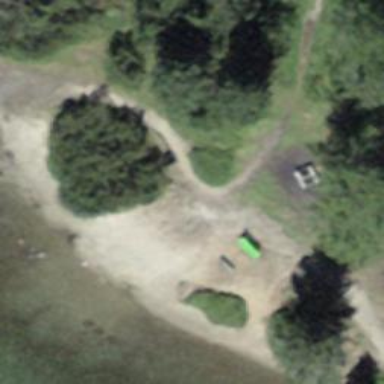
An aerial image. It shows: Bench with spring green color.